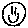
Label: smiley face